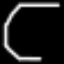
Label: octagon